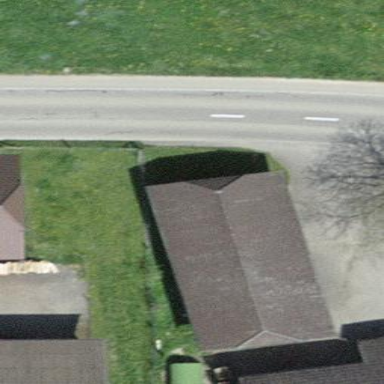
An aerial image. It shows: Rural barn.